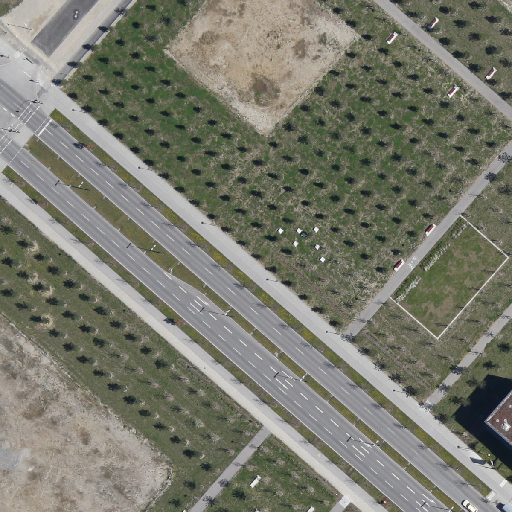
Referring expression: sidewalk